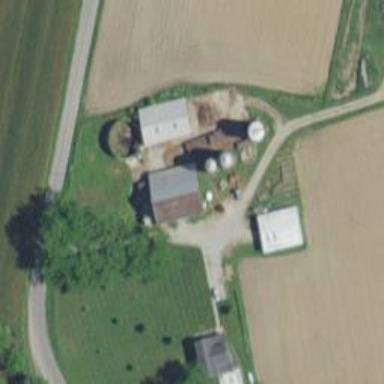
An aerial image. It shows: Silo.